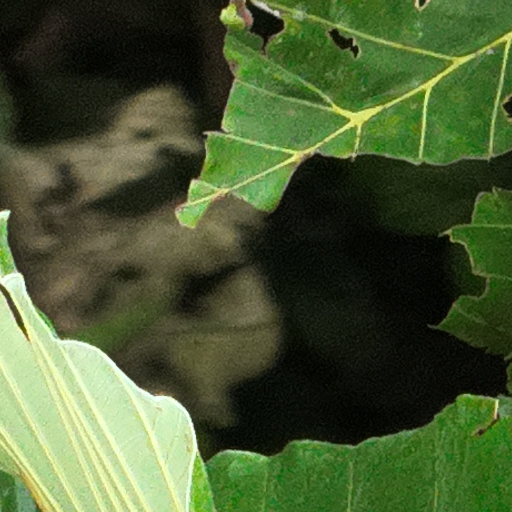
Species: Cecropia insignis
GBIF accepted scientific name: Cecropia insignis
Crown area (m\u00b2): 60.057